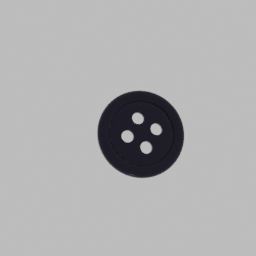
Label: people